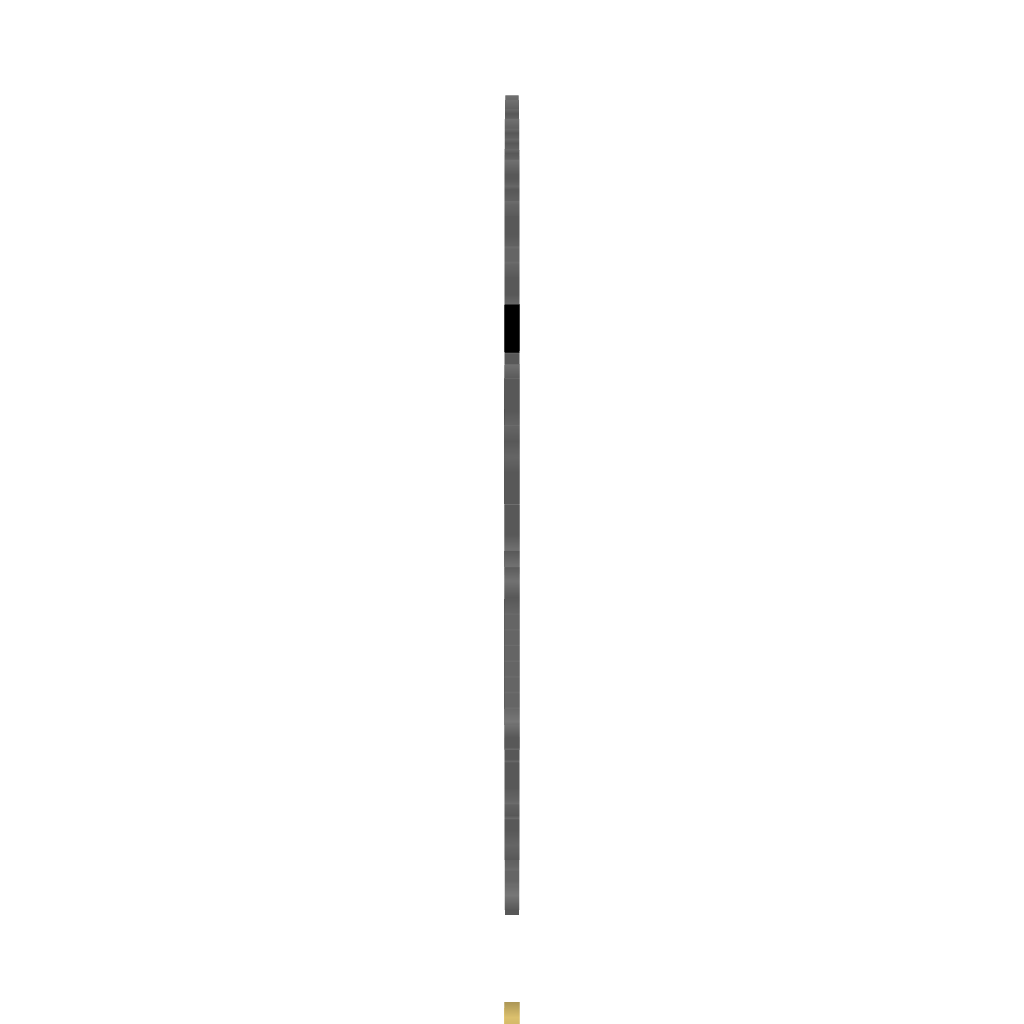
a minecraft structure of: Storm Trooper bad low quality